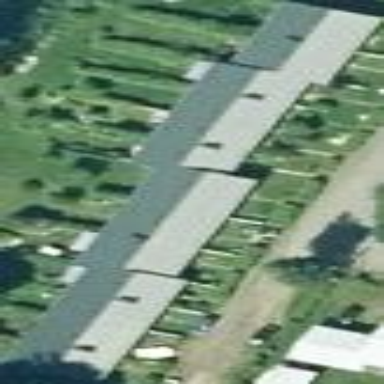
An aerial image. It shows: Terrace building.